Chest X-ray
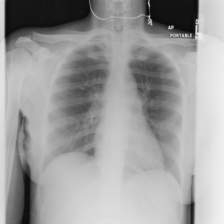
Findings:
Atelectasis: negative
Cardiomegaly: negative
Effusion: negative
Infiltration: negative
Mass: negative
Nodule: negative
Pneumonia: negative
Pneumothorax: negative
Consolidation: negative
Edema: negative
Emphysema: negative
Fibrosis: negative
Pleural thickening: negative
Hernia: negative